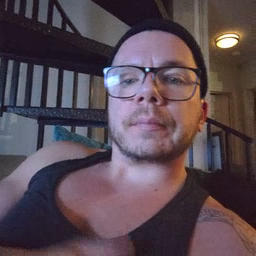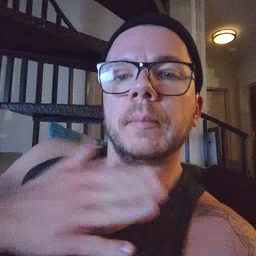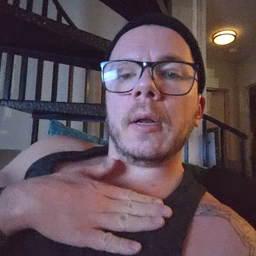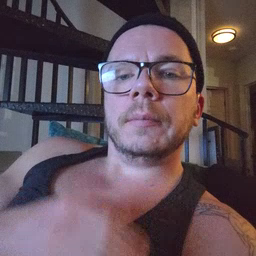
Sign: minemy